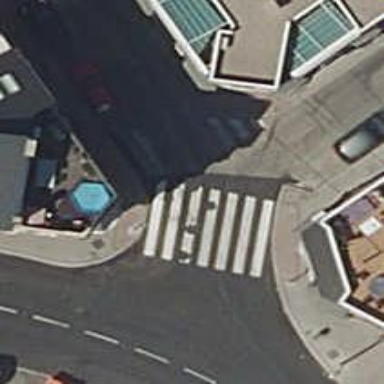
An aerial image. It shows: Marked crossing on the road.